Aerial crown-view tile of a tropical tree (Barro Colorado Island, Panama), acquired 20250512:
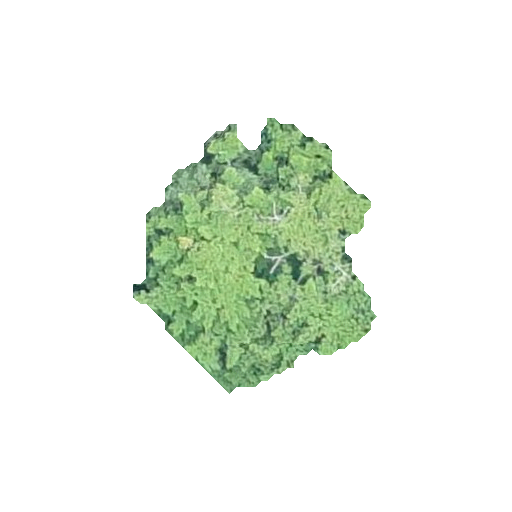
Species: Tabernaemontana arborea
GBIF accepted scientific name: Tabernaemontana arborea
Crown area: 64.041 m²